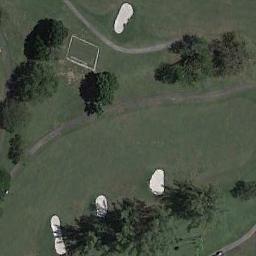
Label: golf_course